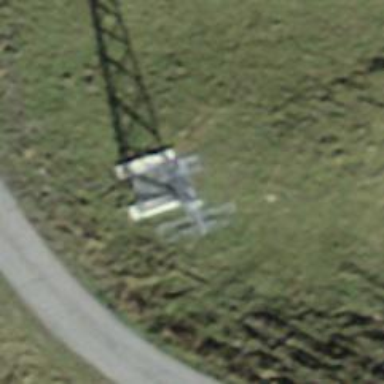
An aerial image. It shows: Pylon for aerialway.